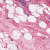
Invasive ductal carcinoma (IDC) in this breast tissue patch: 0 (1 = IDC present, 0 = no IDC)